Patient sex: M
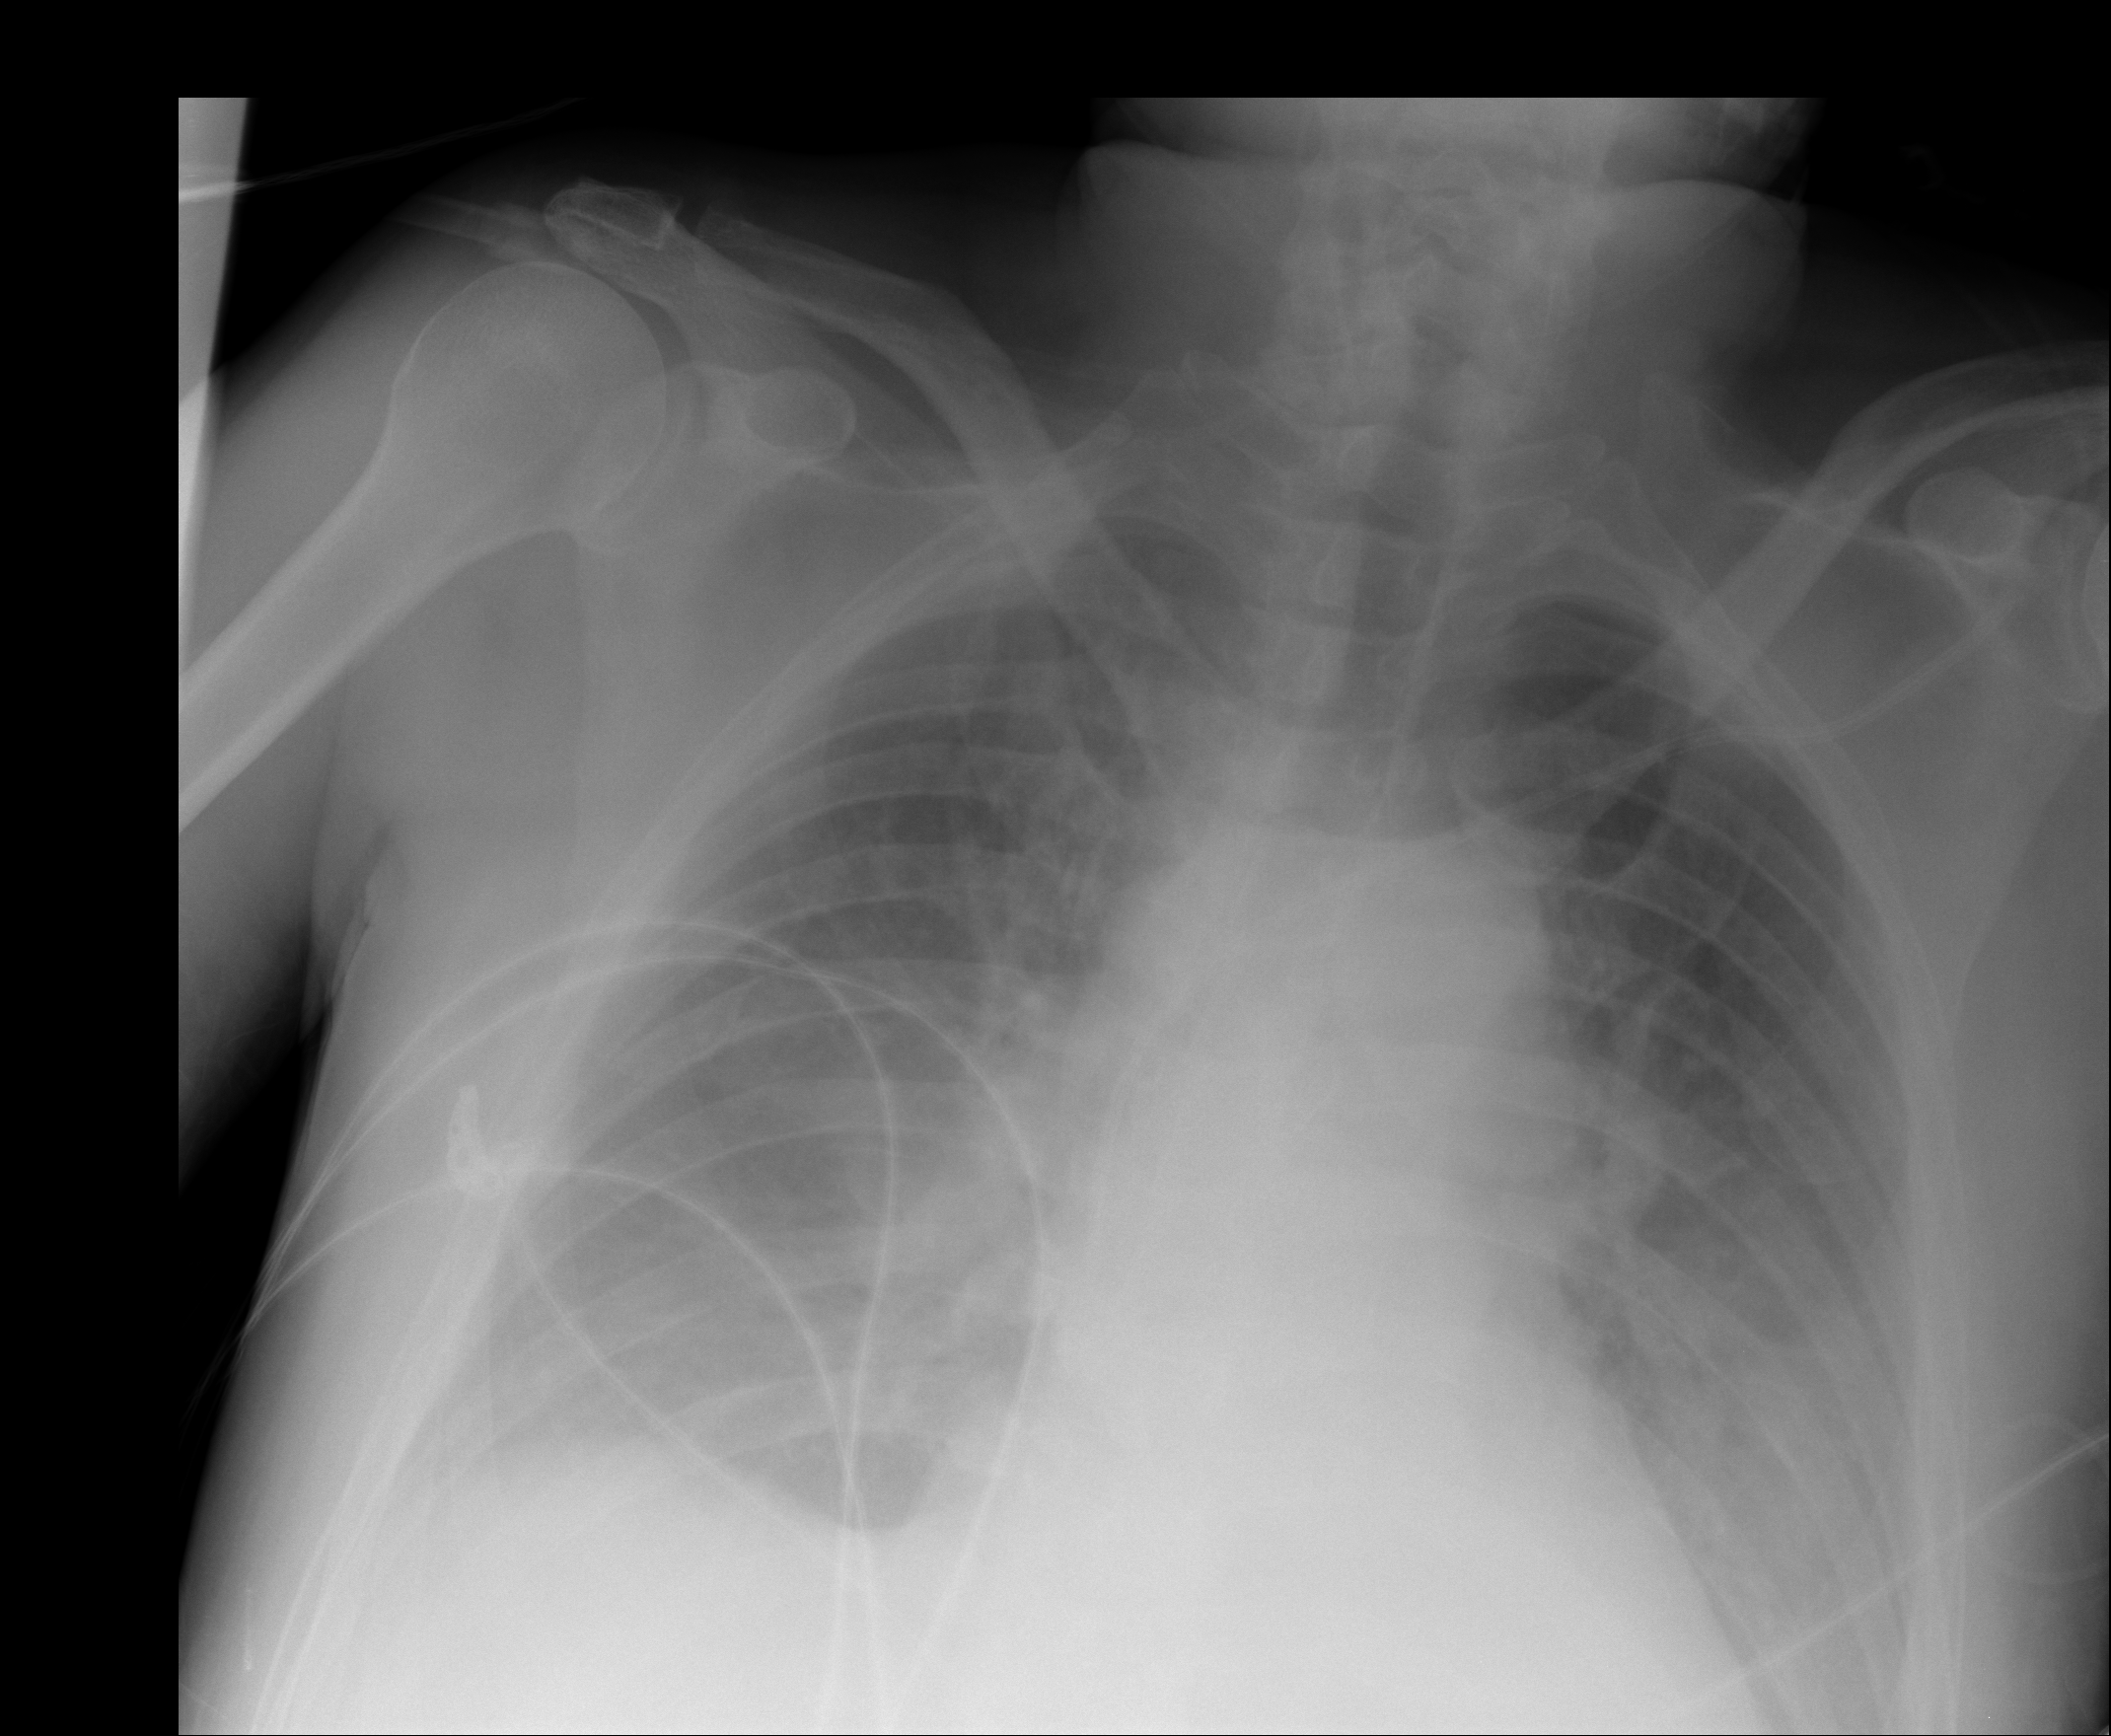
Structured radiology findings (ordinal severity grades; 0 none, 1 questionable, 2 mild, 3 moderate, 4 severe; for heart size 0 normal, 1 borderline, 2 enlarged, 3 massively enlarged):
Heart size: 1
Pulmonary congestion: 0
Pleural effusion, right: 2
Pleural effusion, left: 1
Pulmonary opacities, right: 0
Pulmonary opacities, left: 0
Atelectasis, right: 0
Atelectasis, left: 0